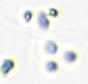
Label: Phaeocystis